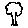
Label: tree